Brain MRI, t1w sequence, axial 2D slice.
Patient: age 35, sex F, weight 78 kg, height 1.78 m
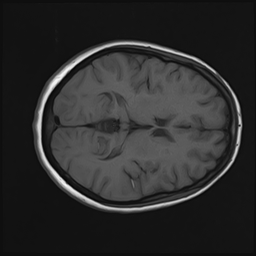